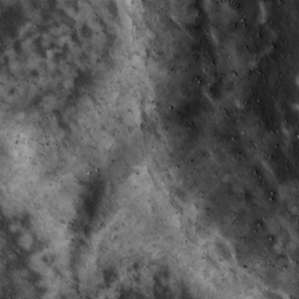
Label: non_frost